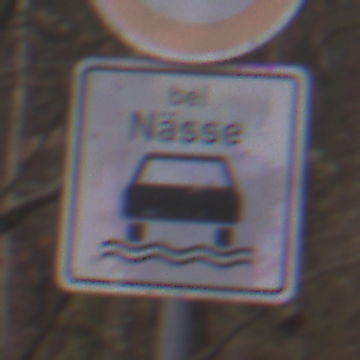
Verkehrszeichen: BeiNaesse
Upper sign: Geschwindigkeit120
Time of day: Midday
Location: Outdoor (Nature)
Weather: Overcast
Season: Autumn
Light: Natural